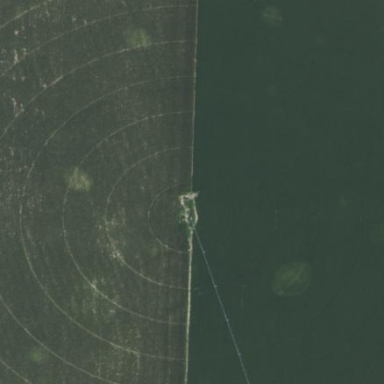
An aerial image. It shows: Farmland with pivot irrigation system.